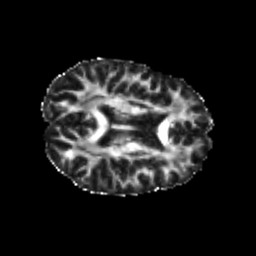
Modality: FA
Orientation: axial
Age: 21
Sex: female
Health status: healthy
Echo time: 0.074 s